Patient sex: M
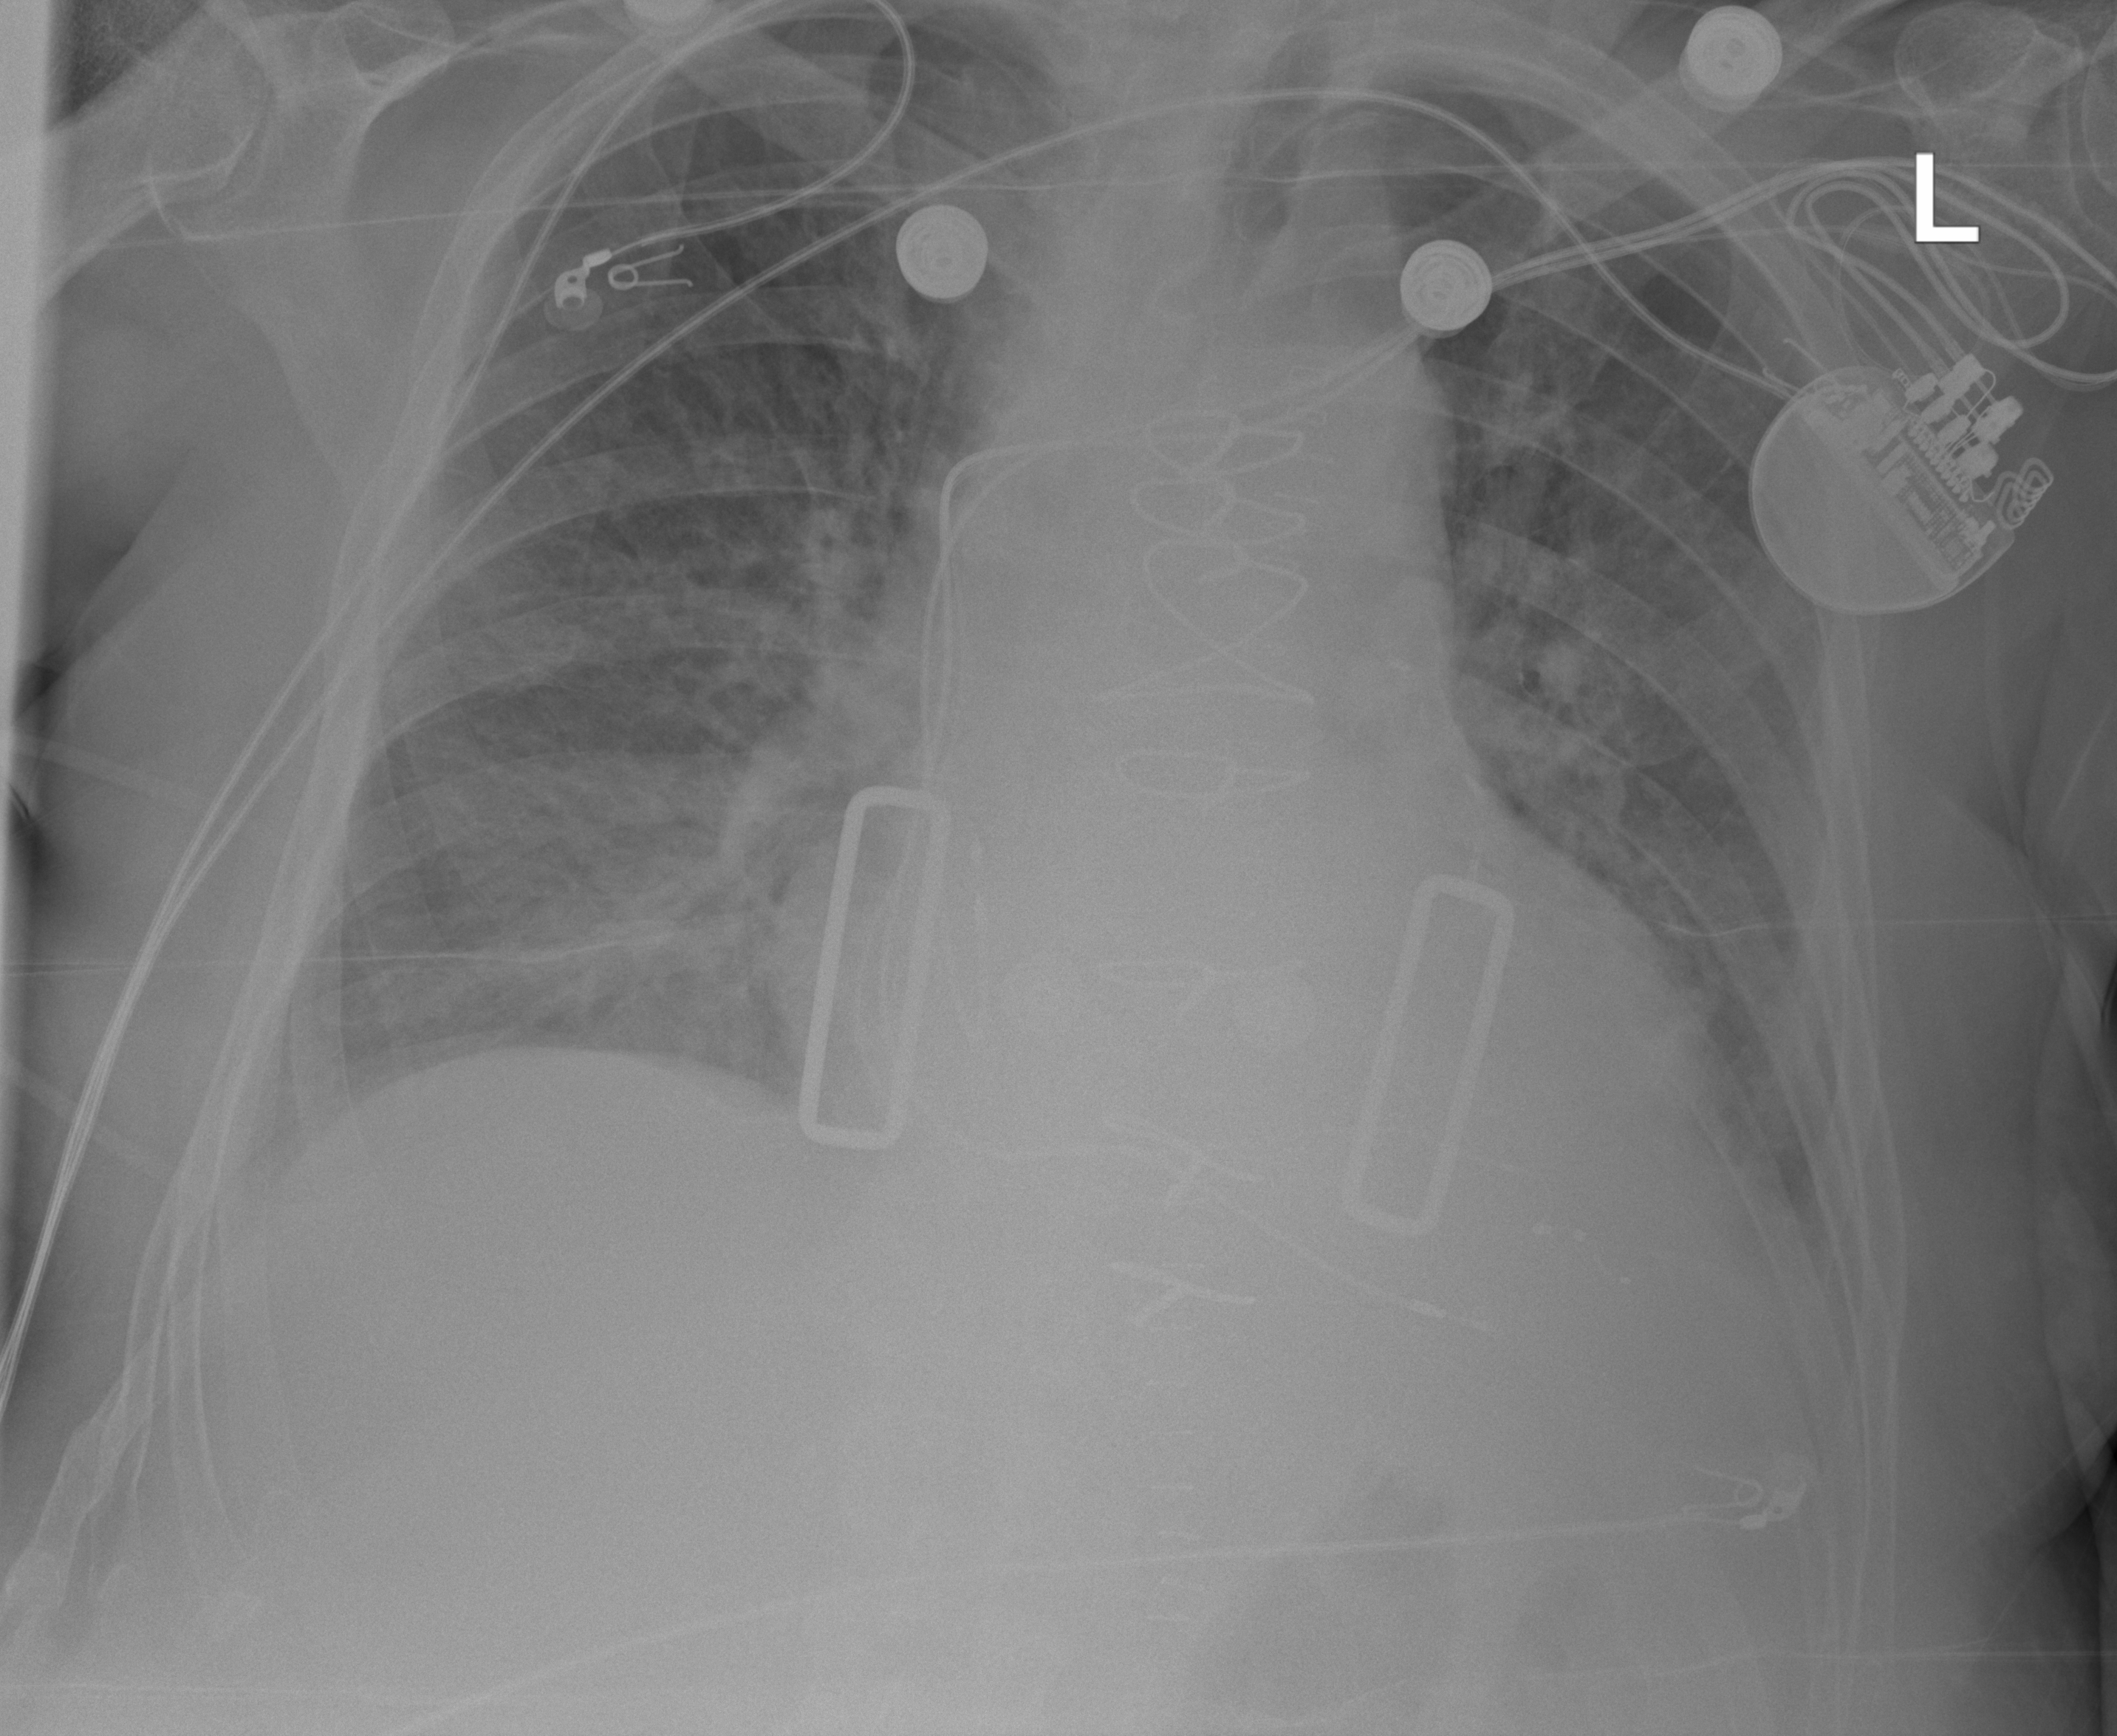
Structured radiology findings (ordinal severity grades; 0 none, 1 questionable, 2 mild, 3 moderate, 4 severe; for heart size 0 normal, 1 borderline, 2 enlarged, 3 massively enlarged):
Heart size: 2
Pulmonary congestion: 2
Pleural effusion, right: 0
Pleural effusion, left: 1
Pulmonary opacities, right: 2
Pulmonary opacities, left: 2
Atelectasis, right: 2
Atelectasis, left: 2